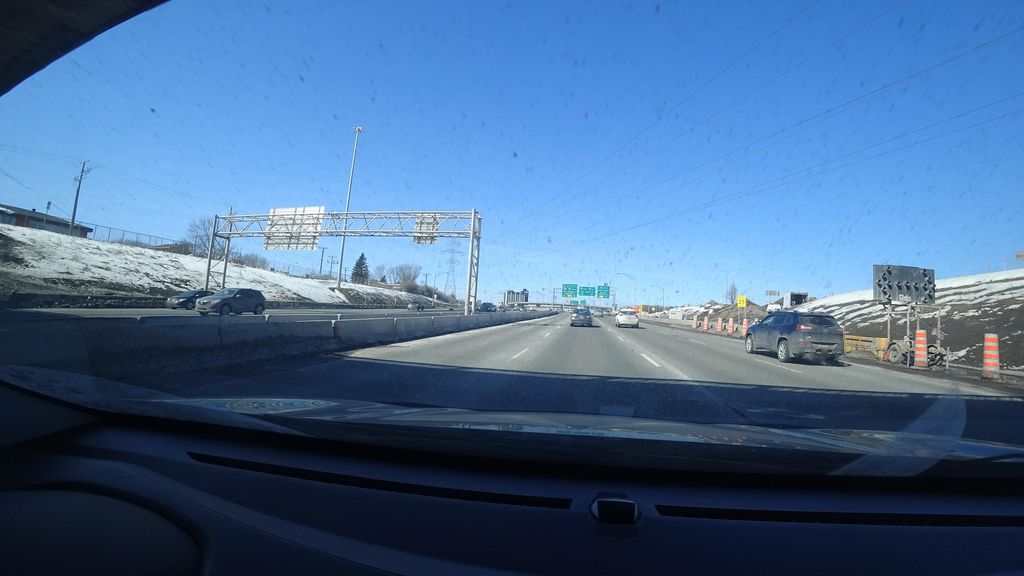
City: quebec_city